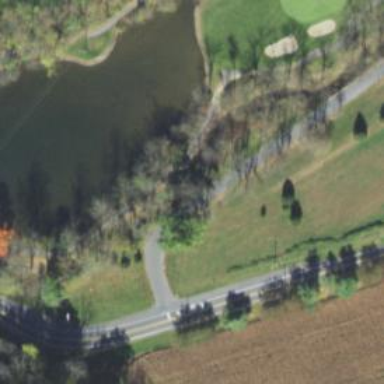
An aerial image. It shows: Path for golf carts.